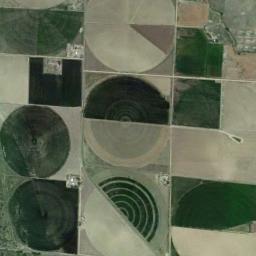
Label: circular_farmland